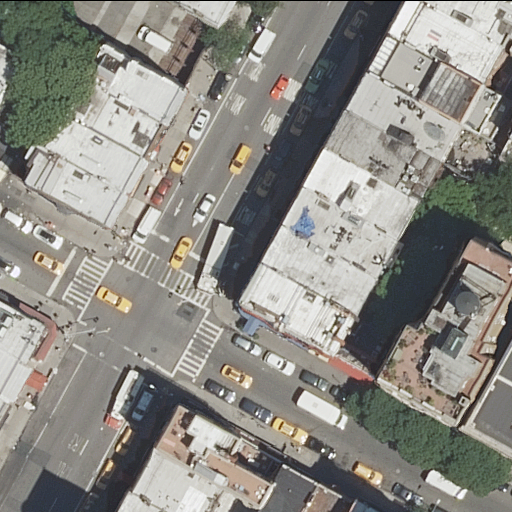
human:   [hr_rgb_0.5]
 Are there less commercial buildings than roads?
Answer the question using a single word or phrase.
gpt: yes

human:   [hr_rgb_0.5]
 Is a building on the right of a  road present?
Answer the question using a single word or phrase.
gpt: yes

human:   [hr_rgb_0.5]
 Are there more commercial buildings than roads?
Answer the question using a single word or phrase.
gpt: no

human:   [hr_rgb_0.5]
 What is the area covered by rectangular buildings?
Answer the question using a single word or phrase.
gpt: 2824m2

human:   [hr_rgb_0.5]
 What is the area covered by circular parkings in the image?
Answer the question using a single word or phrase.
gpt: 0m2

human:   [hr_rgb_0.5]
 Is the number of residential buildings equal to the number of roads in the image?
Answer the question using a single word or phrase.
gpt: no

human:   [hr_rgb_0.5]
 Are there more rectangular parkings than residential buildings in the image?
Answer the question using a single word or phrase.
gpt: no

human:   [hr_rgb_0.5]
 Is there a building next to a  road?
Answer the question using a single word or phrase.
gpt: yes

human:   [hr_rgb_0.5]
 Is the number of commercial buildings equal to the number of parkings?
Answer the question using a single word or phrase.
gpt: no

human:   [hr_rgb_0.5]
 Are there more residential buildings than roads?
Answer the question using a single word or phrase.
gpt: yes

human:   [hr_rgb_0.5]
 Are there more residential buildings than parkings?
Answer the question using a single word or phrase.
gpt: yes

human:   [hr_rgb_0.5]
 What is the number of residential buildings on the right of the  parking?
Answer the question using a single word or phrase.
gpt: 27

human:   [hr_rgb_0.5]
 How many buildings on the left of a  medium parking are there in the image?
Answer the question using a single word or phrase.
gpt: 0

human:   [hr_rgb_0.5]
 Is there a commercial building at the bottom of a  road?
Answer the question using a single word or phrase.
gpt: no

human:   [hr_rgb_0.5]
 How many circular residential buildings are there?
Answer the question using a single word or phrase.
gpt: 0

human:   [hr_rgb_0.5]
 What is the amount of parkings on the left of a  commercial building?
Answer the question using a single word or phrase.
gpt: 0

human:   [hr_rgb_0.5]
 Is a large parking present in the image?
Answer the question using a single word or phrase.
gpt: yes

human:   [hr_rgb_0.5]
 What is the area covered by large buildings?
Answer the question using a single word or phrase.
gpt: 0m2

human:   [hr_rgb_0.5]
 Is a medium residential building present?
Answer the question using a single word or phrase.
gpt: yes

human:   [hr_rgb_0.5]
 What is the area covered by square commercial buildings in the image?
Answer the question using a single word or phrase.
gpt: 0m2

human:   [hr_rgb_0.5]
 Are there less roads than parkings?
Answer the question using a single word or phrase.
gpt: no

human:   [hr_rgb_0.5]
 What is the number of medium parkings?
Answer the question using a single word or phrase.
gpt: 0

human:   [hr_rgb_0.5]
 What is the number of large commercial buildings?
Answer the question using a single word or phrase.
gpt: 0

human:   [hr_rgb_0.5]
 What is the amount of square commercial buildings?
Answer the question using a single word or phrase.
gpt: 0

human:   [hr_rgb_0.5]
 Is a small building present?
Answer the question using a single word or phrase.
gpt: yes

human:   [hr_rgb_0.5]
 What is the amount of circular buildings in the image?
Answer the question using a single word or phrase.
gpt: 0

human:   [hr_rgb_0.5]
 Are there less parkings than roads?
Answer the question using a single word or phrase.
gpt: yes

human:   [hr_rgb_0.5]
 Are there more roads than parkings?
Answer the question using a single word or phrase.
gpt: yes

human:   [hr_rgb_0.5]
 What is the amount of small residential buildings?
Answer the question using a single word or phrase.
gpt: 8

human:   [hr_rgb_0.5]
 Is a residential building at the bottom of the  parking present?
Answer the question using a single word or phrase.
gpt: yes

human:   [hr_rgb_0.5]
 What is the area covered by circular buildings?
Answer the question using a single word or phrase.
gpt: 0m2

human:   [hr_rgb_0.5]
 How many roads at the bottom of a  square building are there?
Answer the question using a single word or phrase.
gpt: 0

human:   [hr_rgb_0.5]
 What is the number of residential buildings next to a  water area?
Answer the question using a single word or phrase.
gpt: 0

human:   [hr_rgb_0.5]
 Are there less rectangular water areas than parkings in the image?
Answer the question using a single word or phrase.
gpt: yes

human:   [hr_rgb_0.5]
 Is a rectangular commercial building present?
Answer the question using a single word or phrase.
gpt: no

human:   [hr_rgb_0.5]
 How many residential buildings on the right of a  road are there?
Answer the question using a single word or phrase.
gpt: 15